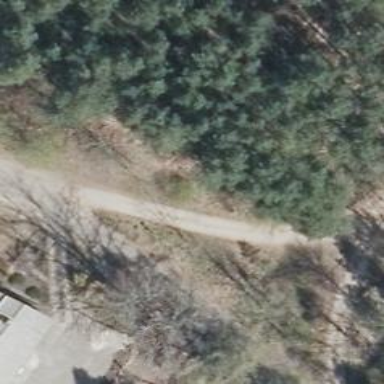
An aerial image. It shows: Sandy track road with grade5 tracktype.